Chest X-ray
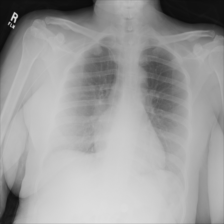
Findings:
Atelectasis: negative
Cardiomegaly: negative
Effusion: negative
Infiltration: negative
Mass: negative
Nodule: negative
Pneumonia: negative
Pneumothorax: negative
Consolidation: negative
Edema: negative
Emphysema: negative
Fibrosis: negative
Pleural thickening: negative
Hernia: negative